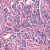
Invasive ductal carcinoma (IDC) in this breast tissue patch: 1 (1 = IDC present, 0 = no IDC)